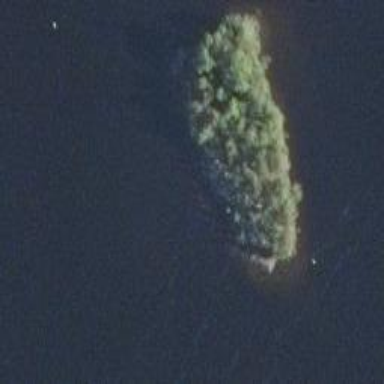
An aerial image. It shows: Islet.